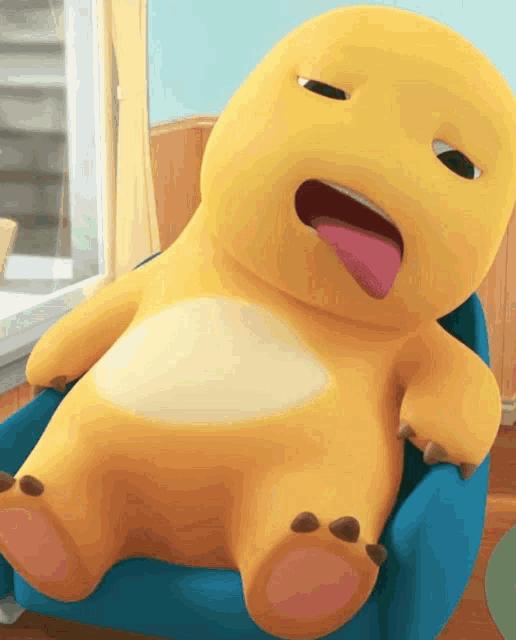
Label: nailong